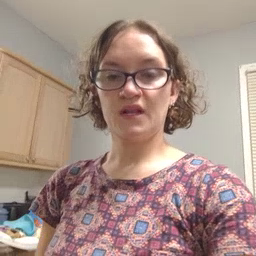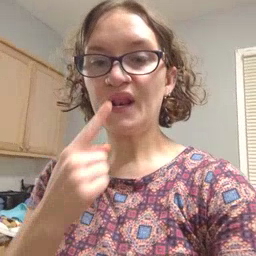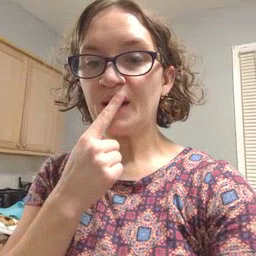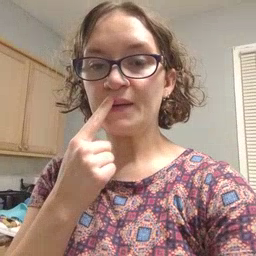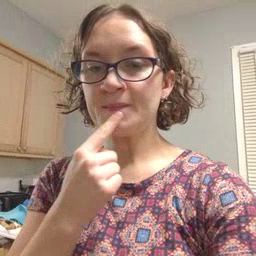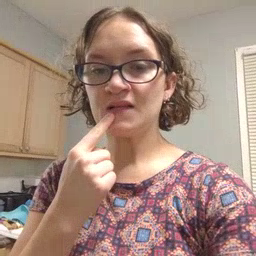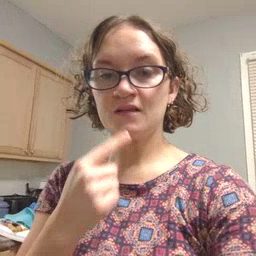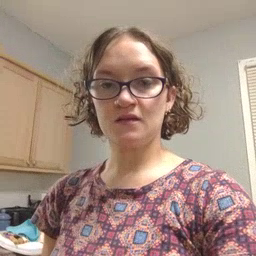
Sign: lips